Chest X-ray. View position: AP
Patient age: 59
Patient sex: F
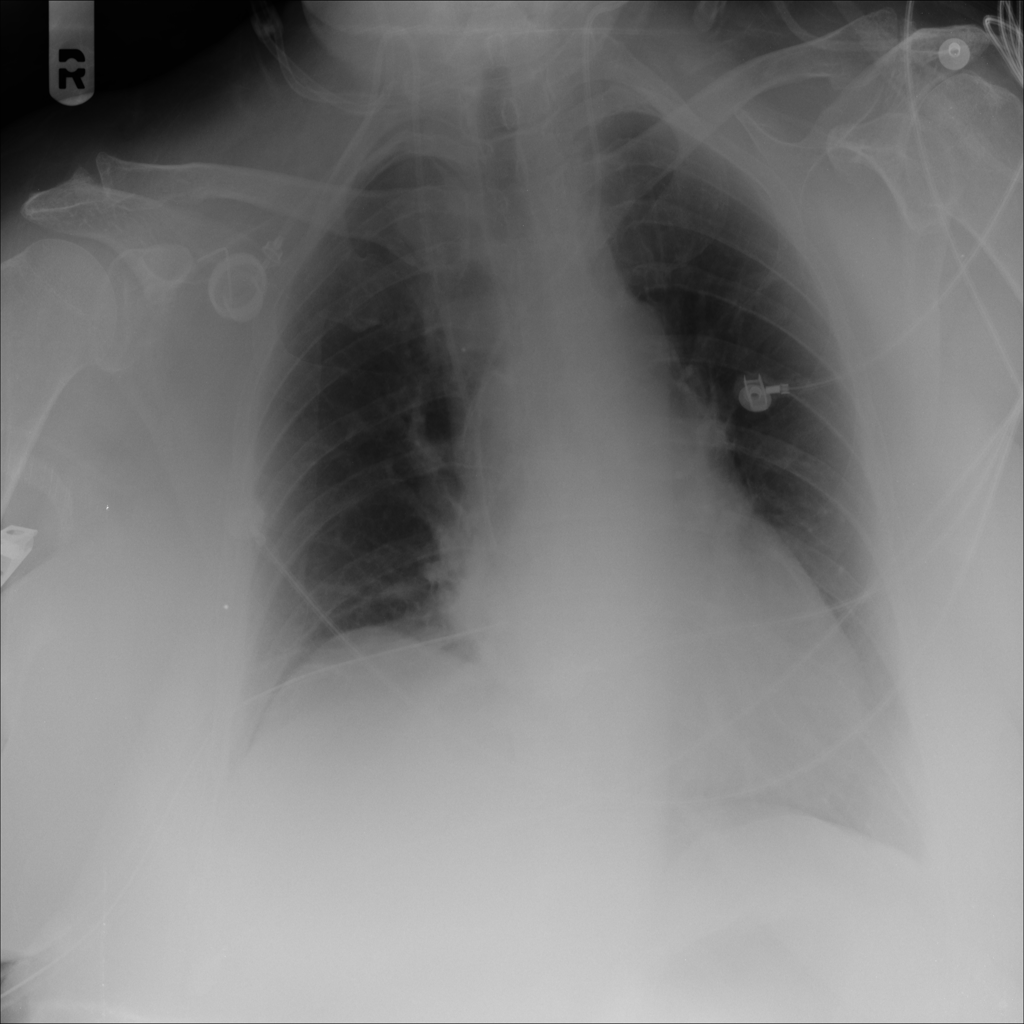
Finding: Pneumothorax